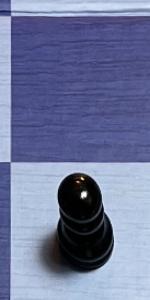
Label: Pawn_Black